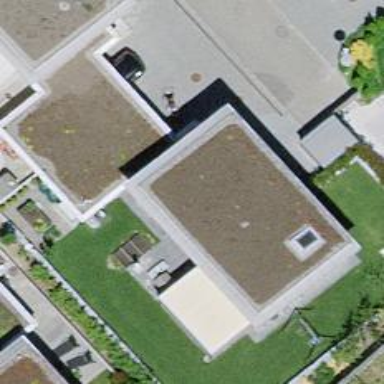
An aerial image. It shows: Flat-roofed building.